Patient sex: M
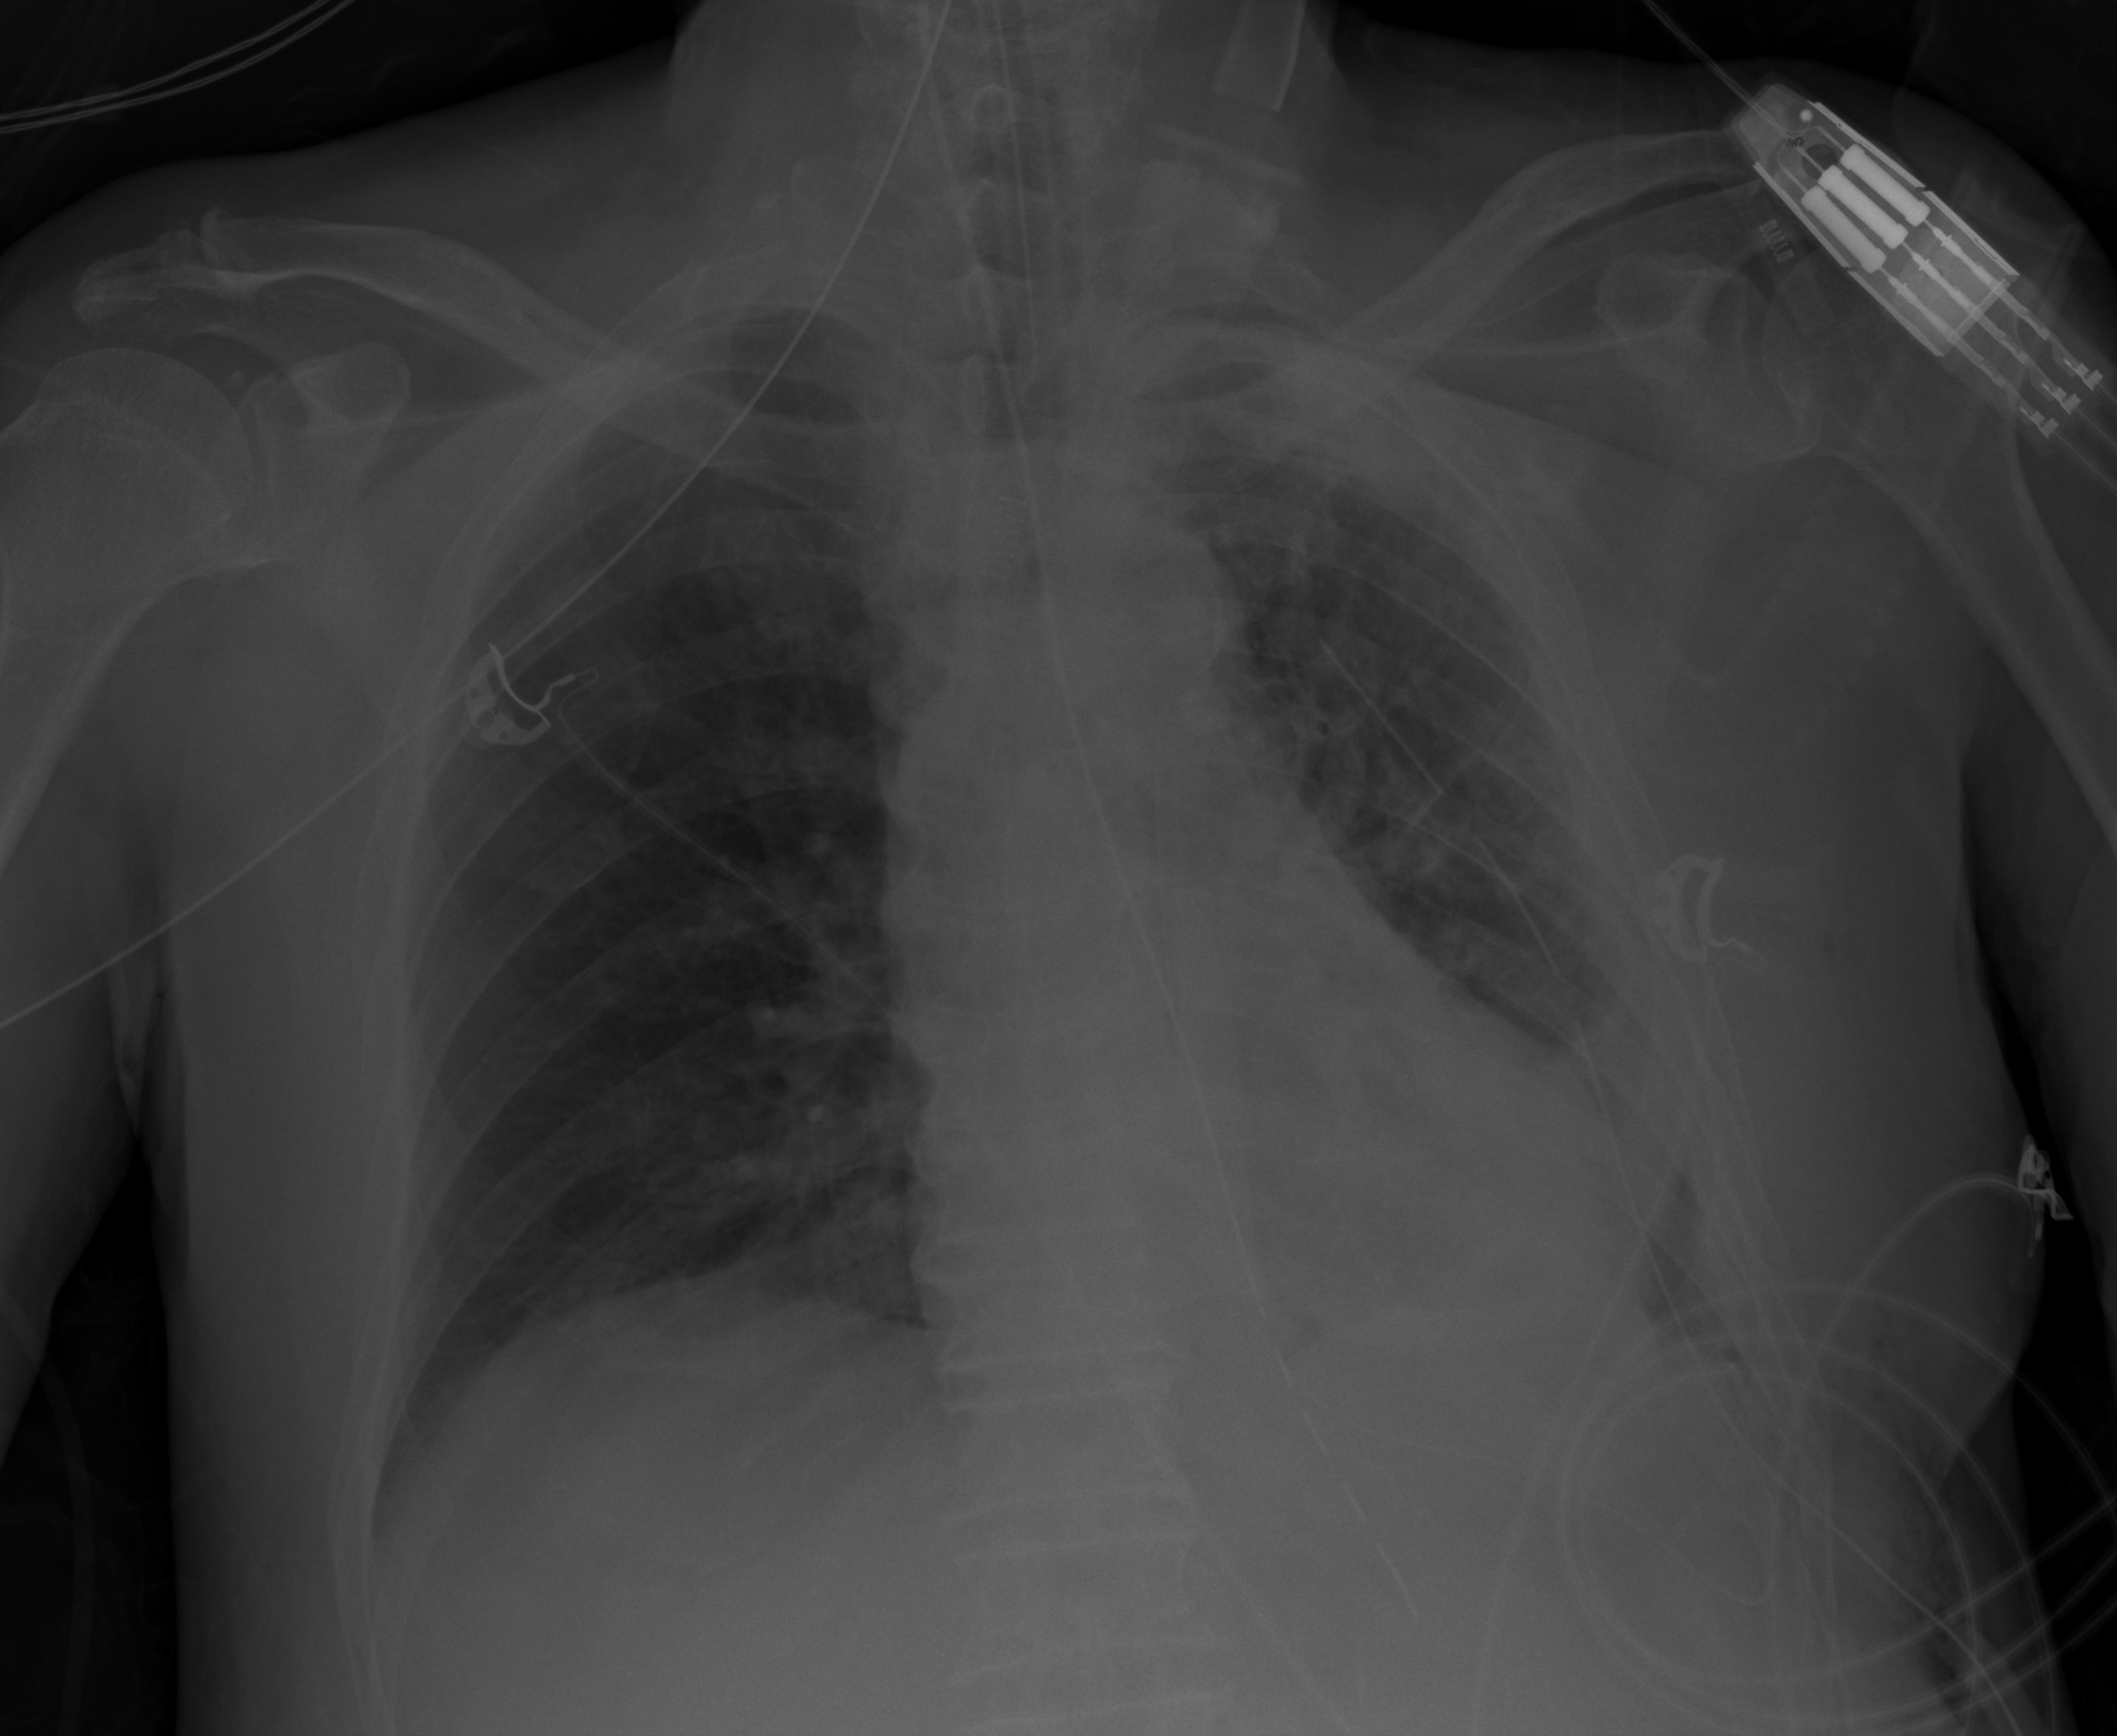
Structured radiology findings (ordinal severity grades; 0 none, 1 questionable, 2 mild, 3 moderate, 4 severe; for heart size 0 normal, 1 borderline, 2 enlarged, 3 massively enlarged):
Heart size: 0
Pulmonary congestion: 0
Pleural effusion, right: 0
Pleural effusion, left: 2
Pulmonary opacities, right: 0
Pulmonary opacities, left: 2
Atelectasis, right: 1
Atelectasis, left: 2